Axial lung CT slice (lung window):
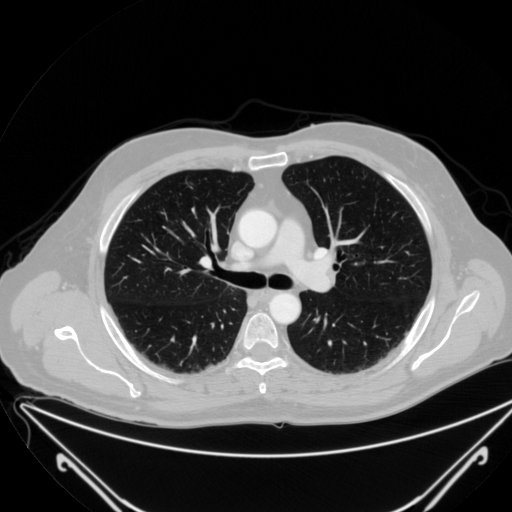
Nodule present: no